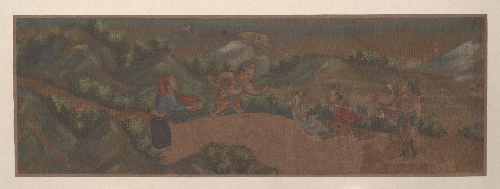
Artist: Unidentified artist
Object type: Album leaf
Classification: Paintings
Medium: Album leaf; color on silk
Culture: China
Period: Qing dynasty (1644–1911)
Dimensions: 4 7/8 x 14 5/8 in. (12.4 x 37.1 cm)
Department: Asian Art
Credit line: Gift of Mrs. Carlo Foa, 1946
Accession year: 1946
Repository: Metropolitan Museum of Art, New York, NY
Tags: Birds|Men|Women|Forests